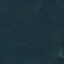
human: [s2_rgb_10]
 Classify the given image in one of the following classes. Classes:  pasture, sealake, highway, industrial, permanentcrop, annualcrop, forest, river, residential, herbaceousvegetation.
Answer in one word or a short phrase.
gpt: Forest